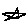
Label: star